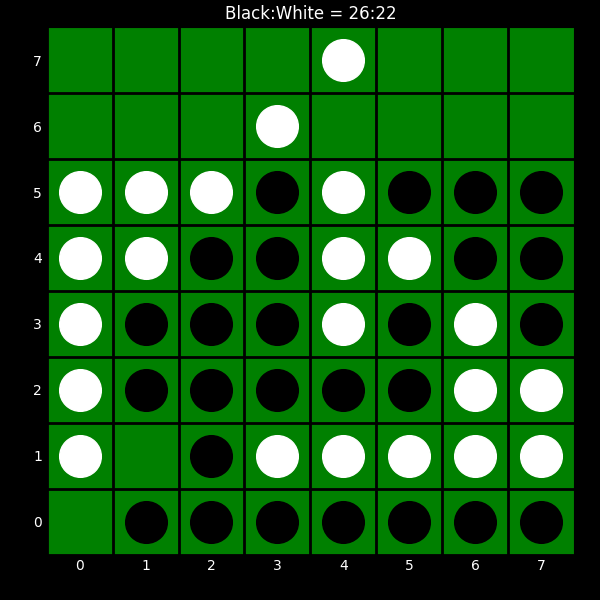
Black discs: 26
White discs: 22